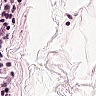
Metastatic tissue present: no